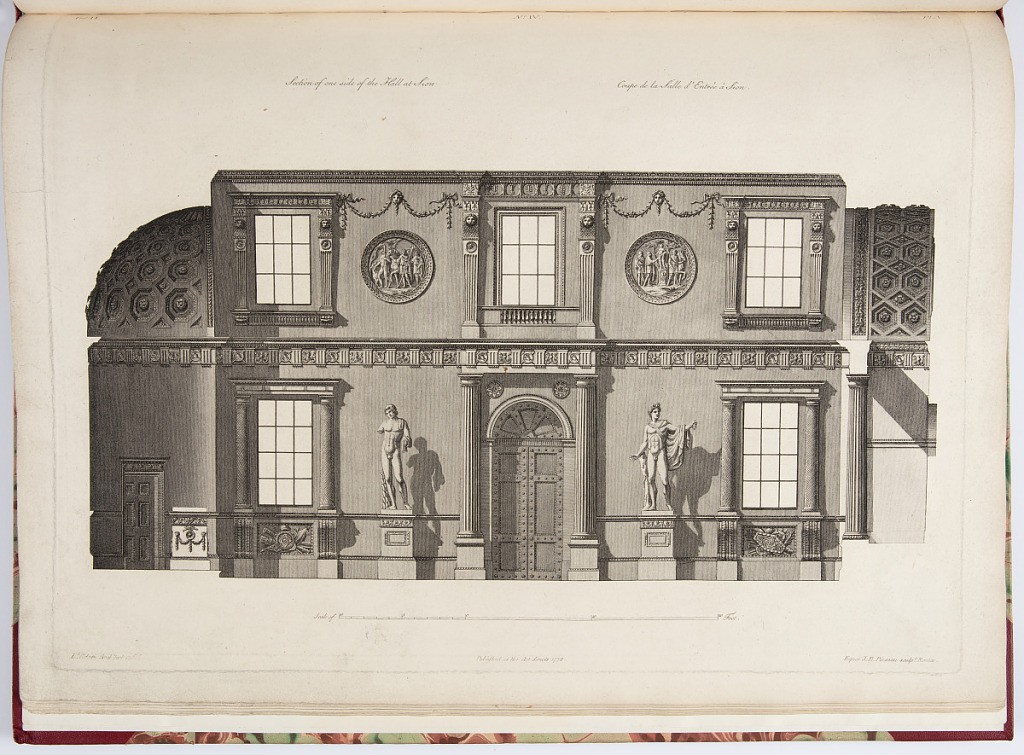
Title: Section of the Long Side of Entrance Hall at Syon House, Middlesex, in Works in Architecture of Robert and James Adam, Vol. II, 2nd Edition
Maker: Robert Adam, British, 1728–1792
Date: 1822
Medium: Etching on cream laid paper
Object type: Bound print
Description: A section of a hall in Greco-Roman style with statues, medallions, and windows.